Field crop: maize
Growth stage: 2
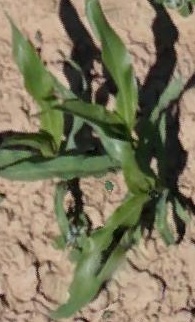
Species: maize